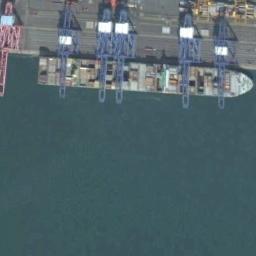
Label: ship